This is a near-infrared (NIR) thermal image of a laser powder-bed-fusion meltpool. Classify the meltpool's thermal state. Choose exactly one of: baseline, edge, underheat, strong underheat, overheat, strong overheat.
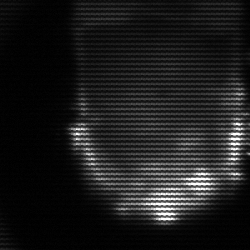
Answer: strong underheat